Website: bh-photo
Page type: address-validator
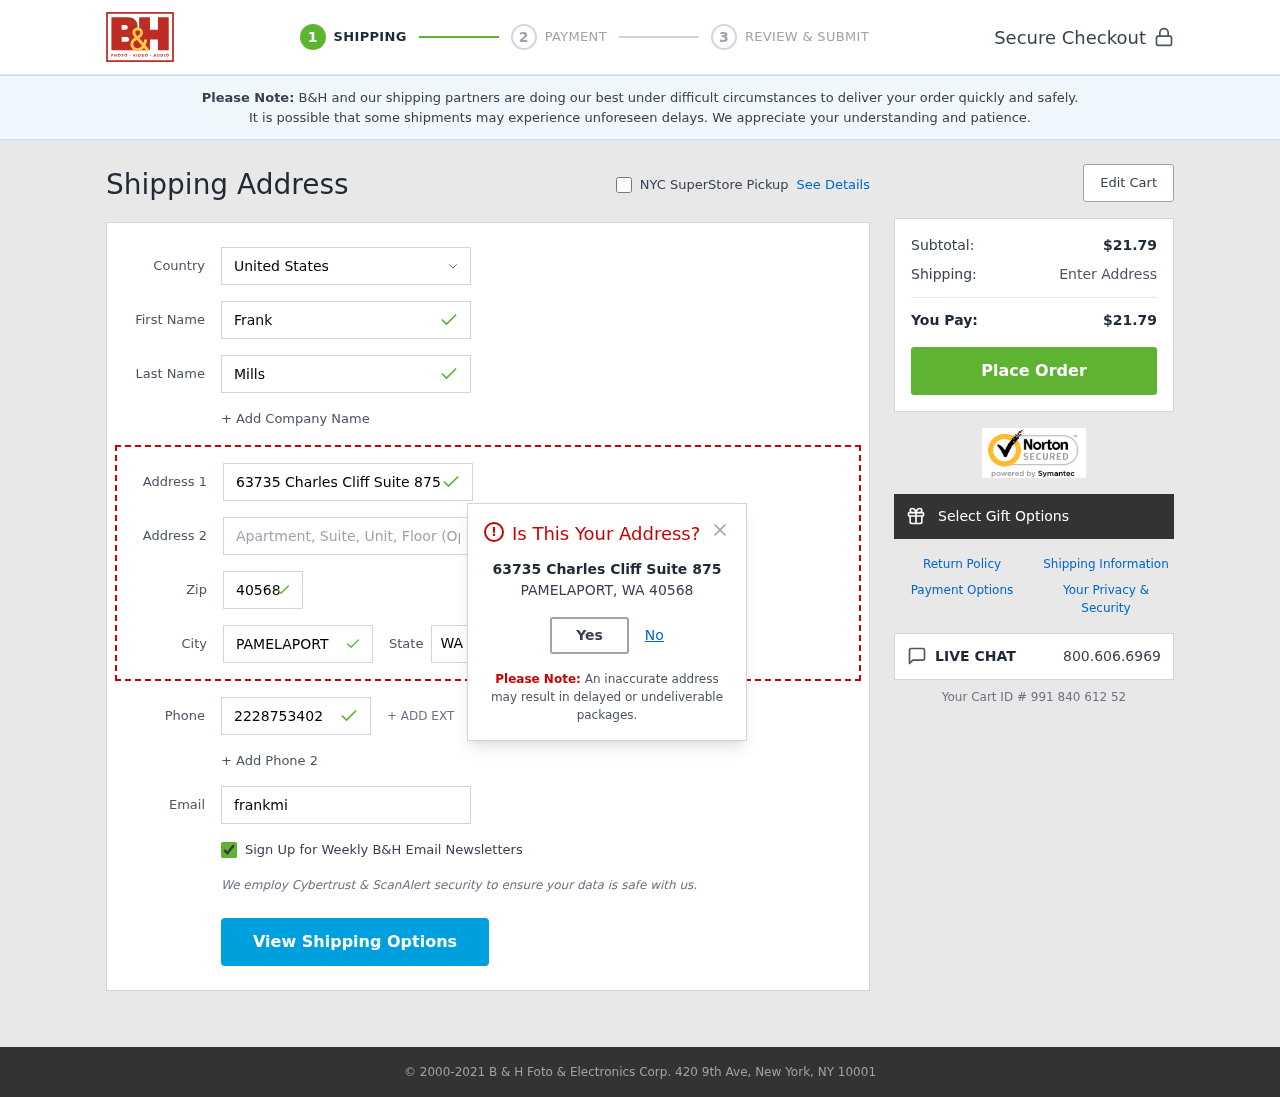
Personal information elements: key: PII_CITY
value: Pamelaport
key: PII_COUNTRY
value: United States
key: PII_EMAIL
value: frankmills@gmail.com
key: PII_FIRSTNAME
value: Frank
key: PII_LASTNAME
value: Mills
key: PII_PHONE
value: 2228753402
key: PII_POSTCODE
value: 40568
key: PII_STATE_ABBR
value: WA
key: PII_STREET
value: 63735 Charles Cliff Suite 875
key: PII_PHONE_PREFIX
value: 875
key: PII_PHONE_PREFIX_NUMERIC
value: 875
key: PII_CITY_MODAL
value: PAMELAPORT
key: PII_POSTCODE_FULL
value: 40568
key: PII_POSTCODE_NUMERIC
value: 40568
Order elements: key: ORDER_SUBTOTAL
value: $21.79
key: ORDER_TOTAL
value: $21.79
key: ORDER_ID
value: Your Cart ID # 991 840 612 52